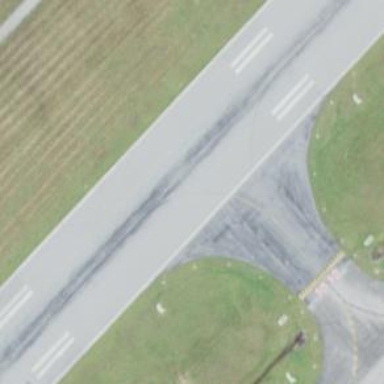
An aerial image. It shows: Image of taxiway at airport.